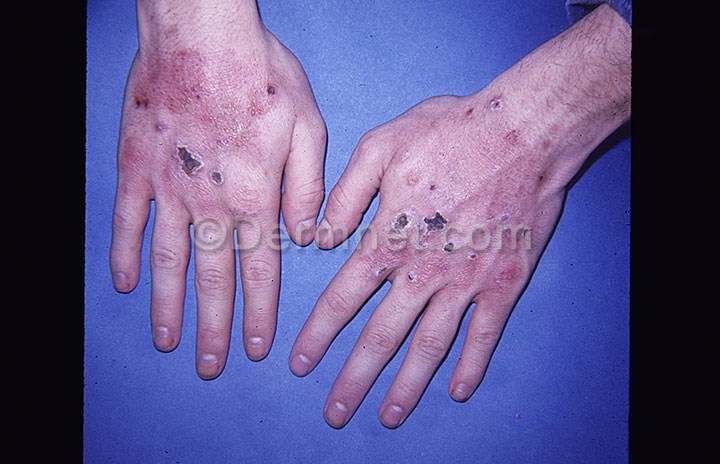
Disease: Eczema Photos